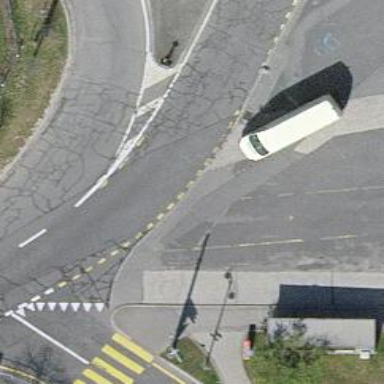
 serving as platform for public transportation."